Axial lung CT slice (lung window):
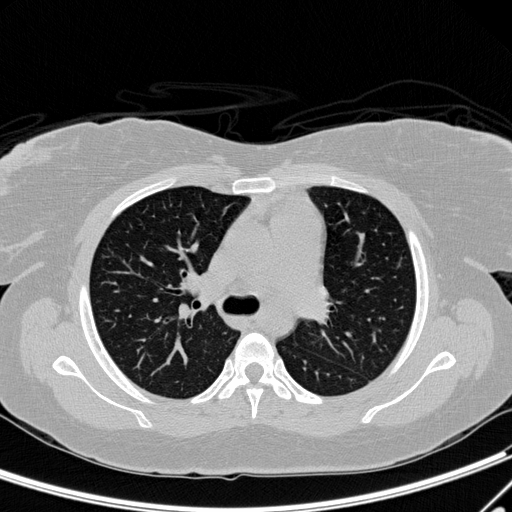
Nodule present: no